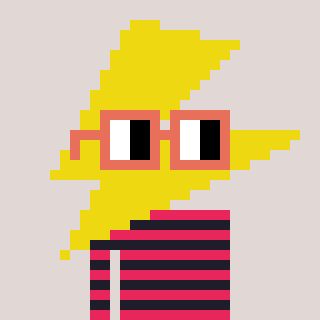
a pixel art character with square orange glasses, a lightning bolt-shaped head and a grayscale-colored body on a warm background